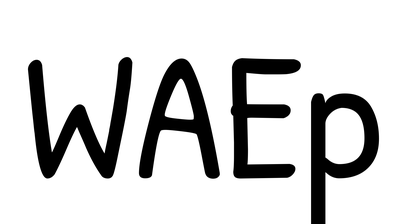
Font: PatrickHand-Regular